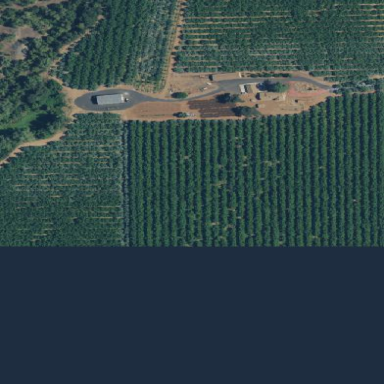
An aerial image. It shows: Orchard.